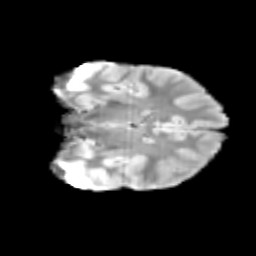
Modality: T2w
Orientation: coronal
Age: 13
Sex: male
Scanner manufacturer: siemens
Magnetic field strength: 3 T
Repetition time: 3.8 s
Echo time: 0.07 s